Interaction volume radius: 5 \u00c5
Interaction volume height: 15 \u00c5
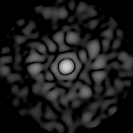
Disorder parameter: 0.8802